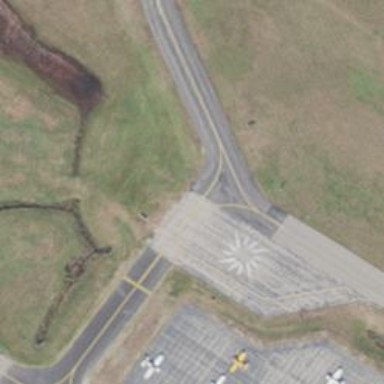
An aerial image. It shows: Image of taxiway at airport.